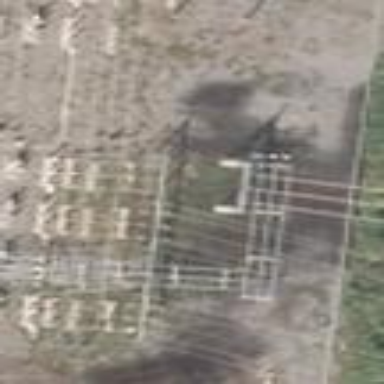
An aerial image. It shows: Power substation dedicated to generation.